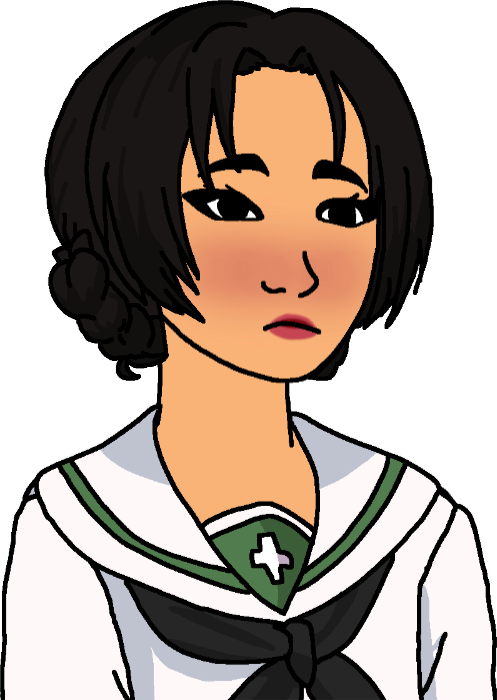
Label: 5_Doomer_Girl